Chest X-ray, PA view. Patient: 2 years old, sex F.
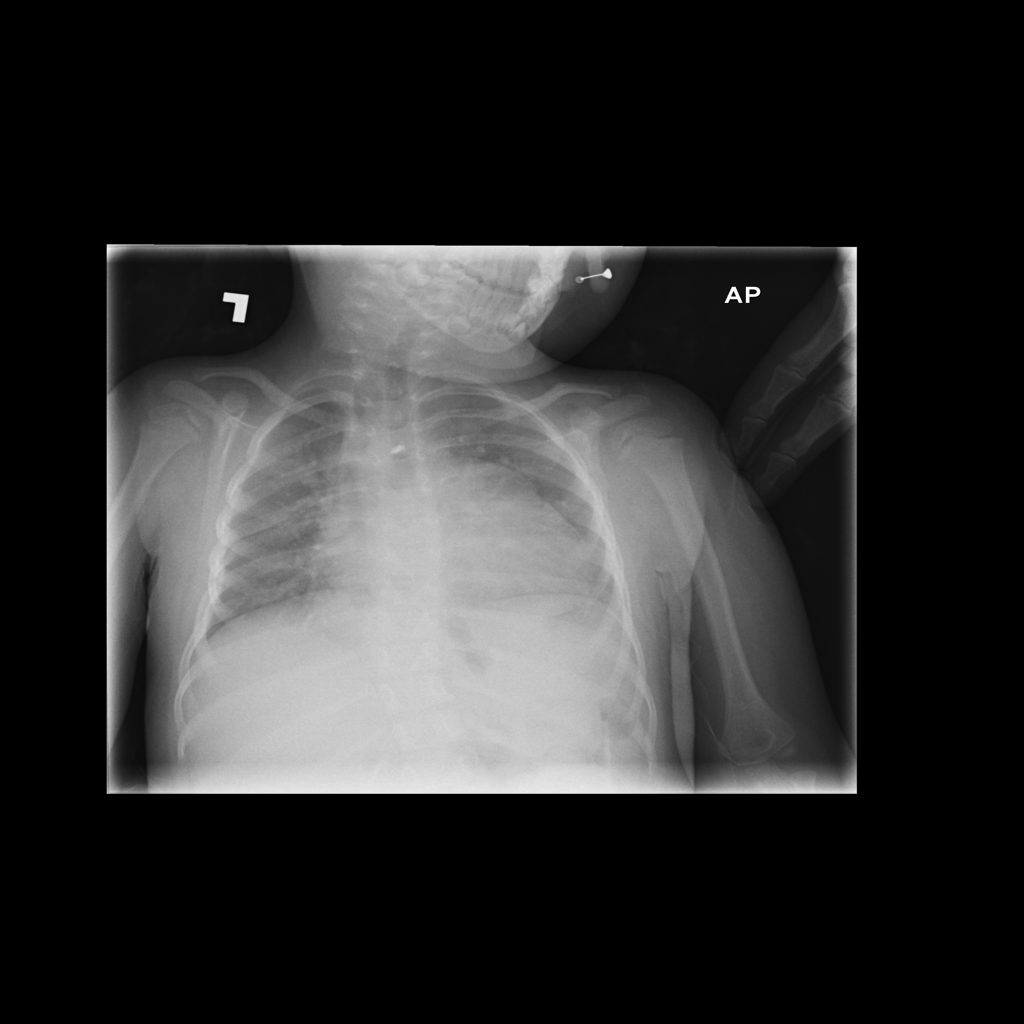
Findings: Infiltration